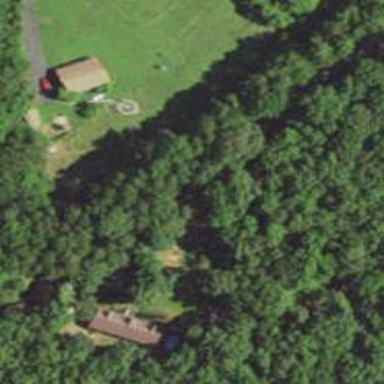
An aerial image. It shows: Driveway.